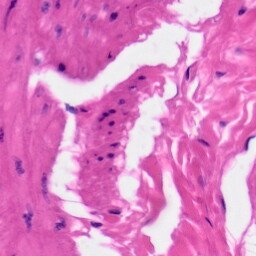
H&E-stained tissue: Skin